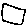
Label: square